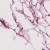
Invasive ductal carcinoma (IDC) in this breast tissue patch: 0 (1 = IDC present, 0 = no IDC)